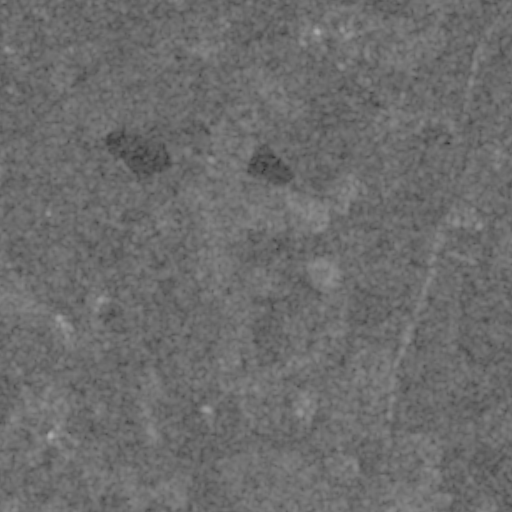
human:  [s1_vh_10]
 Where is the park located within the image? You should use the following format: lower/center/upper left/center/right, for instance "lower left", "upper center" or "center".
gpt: The park is located in the upper center of the image.
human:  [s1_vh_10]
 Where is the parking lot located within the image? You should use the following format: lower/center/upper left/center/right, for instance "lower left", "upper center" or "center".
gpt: The parking lot is located in the upper center of the image.
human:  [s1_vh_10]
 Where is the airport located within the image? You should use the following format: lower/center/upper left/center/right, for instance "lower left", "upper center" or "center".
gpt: There is no airport in the image.

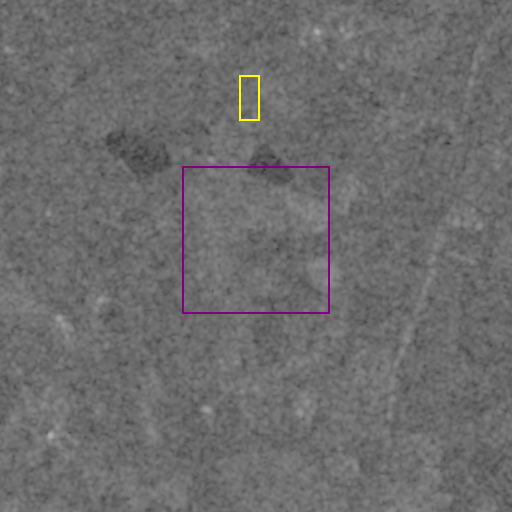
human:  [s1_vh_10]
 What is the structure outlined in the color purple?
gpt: The structure outlined in purple is a crop field.
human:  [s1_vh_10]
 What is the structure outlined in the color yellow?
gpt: The structure outlined in yellow is a park.
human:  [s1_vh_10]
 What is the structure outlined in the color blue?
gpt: There is no blue outline.